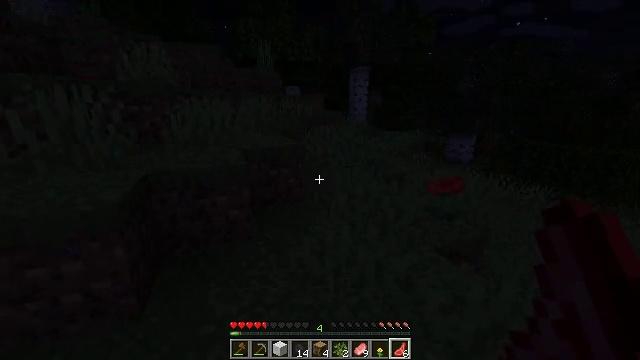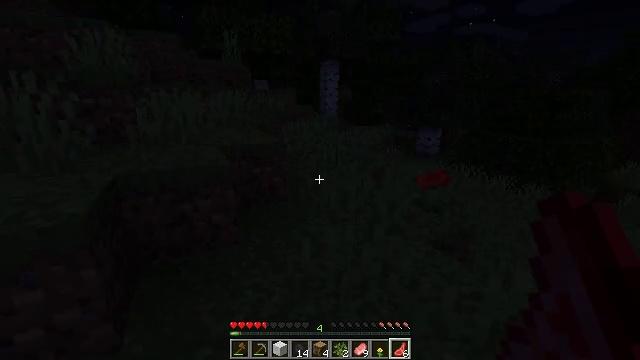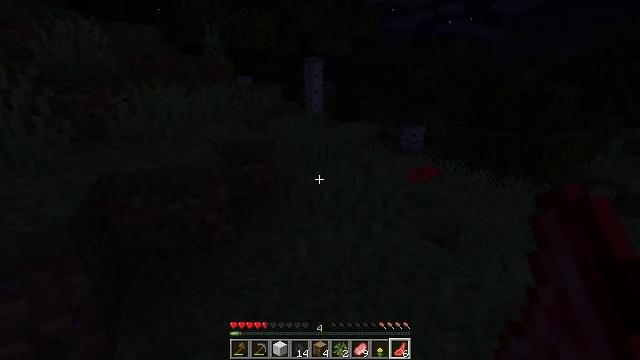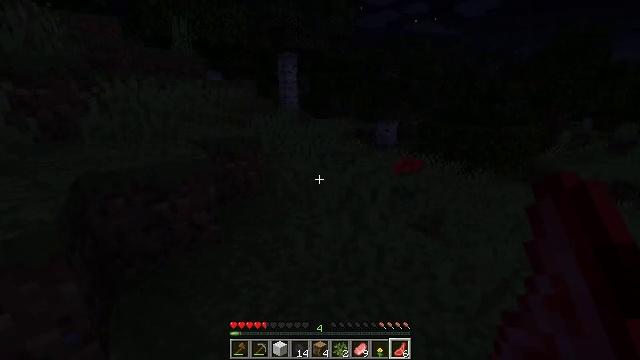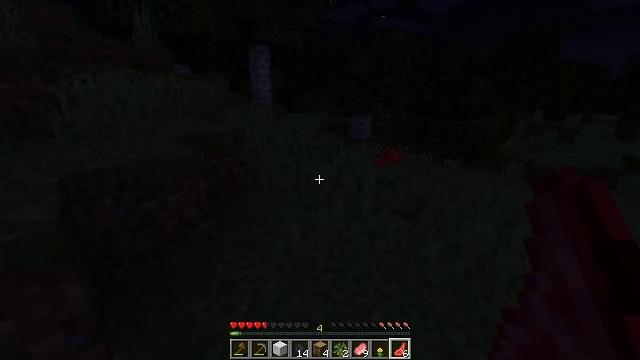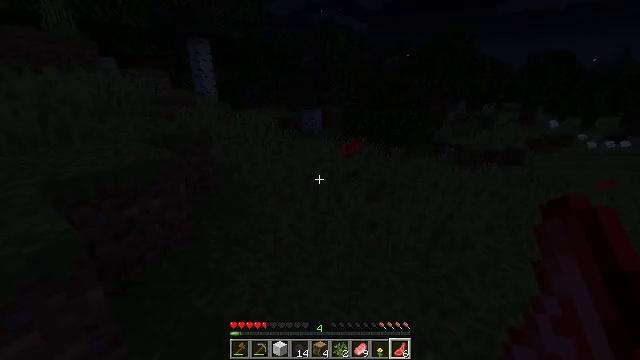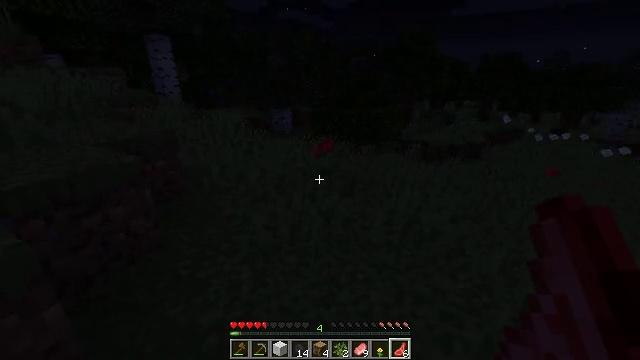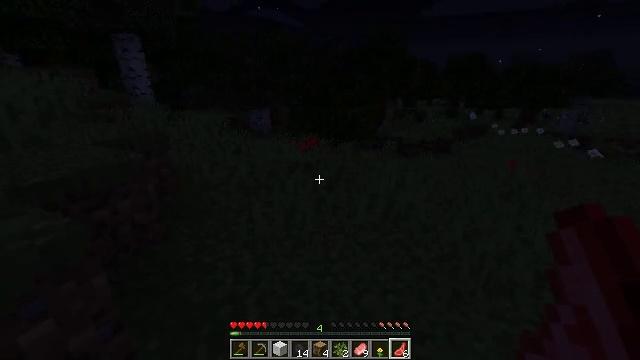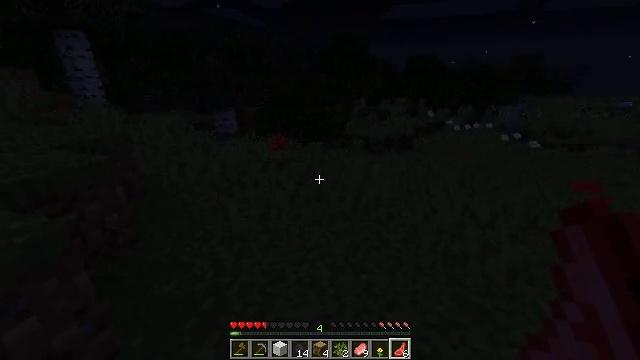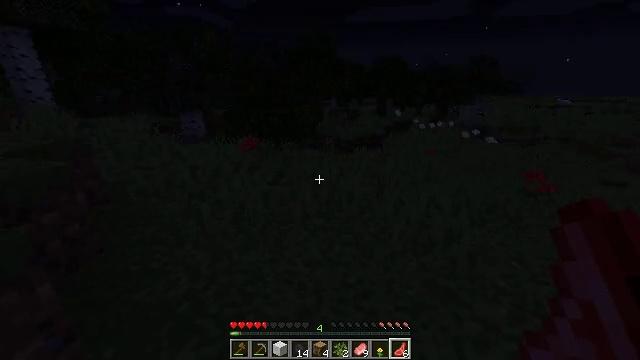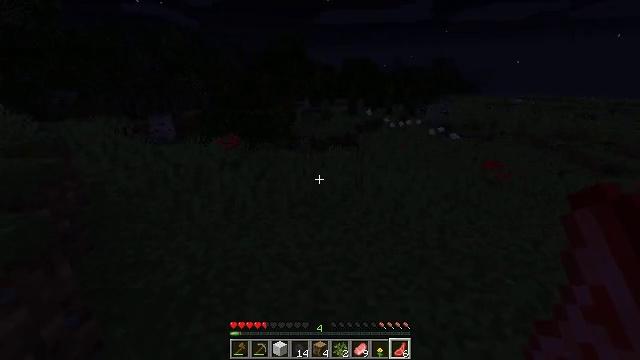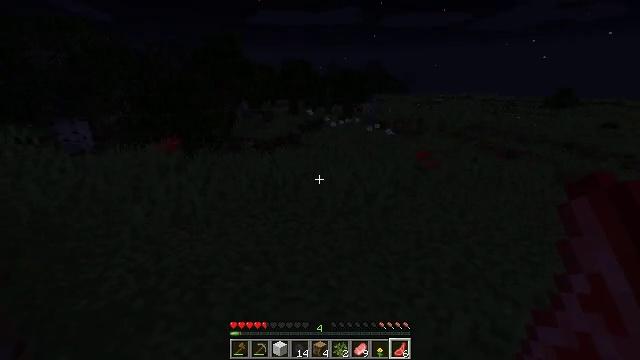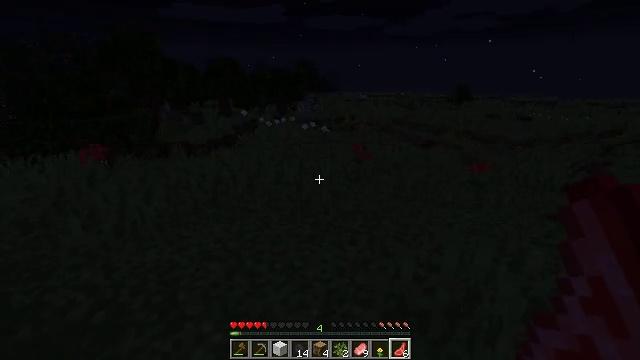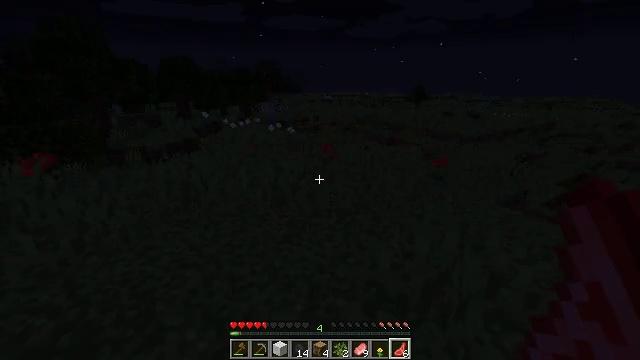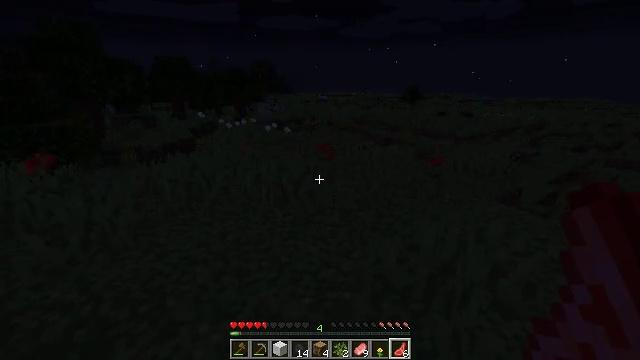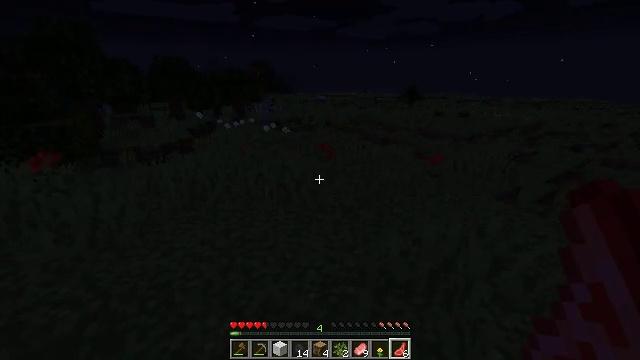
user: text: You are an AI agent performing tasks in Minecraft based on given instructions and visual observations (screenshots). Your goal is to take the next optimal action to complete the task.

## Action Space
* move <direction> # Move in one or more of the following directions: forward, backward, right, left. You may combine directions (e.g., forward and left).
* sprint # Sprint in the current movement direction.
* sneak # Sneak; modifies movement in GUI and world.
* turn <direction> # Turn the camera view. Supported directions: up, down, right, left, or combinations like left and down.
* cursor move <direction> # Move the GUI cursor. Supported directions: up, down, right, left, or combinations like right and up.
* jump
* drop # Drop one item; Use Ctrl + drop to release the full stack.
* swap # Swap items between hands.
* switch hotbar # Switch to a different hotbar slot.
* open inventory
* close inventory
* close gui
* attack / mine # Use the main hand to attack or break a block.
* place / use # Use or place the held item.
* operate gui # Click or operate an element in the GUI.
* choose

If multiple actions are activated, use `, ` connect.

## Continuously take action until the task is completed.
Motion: motion action
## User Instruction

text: Make light gray wool at the crafting table.
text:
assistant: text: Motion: move left, turn right and down
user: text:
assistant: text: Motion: move left, turn right
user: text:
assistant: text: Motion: move back and move left, turn right
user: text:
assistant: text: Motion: move back and move left, turn right
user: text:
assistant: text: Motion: move back and move left, turn right
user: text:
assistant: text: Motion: move back, turn right
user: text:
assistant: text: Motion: move back, turn right
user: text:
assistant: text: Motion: move back, turn right
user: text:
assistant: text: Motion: move back and move left, turn right
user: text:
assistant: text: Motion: move back and move left, turn right
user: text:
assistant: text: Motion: move back and move left, turn right
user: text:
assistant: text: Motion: move back and move left, turn right
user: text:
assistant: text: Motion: move left, turn right
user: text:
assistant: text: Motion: turn right
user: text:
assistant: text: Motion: no_op
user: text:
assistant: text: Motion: no_op
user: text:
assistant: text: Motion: turn right
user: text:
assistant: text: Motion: turn right
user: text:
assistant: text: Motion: turn right
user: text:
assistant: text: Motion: turn right and down
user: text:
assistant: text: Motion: no_op
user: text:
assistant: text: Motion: no_op
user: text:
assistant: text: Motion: no_op
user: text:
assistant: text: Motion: no_op
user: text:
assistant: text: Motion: no_op
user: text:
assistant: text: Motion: no_op
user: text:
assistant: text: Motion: no_op
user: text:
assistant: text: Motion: no_op
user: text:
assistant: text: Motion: no_op
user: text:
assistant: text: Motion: no_op